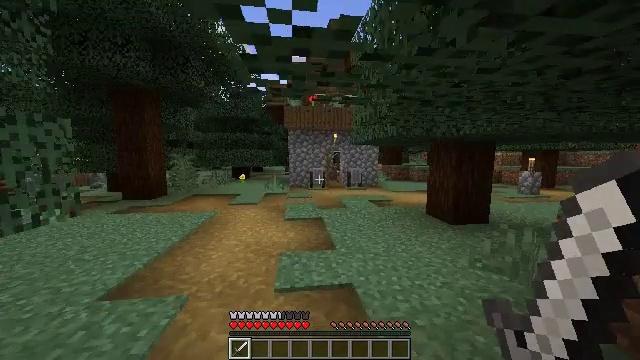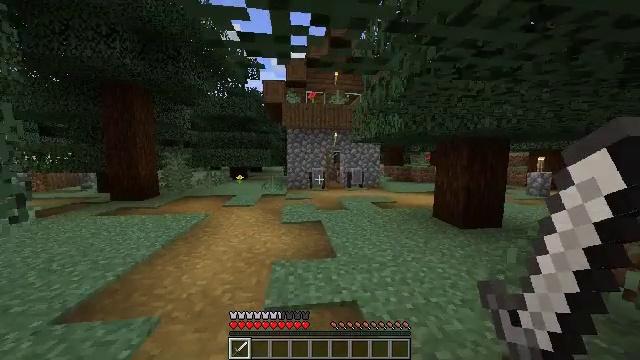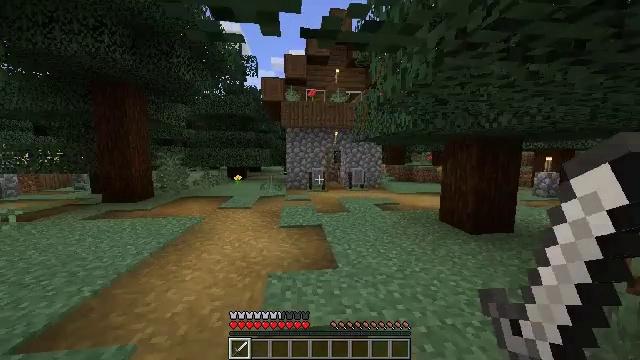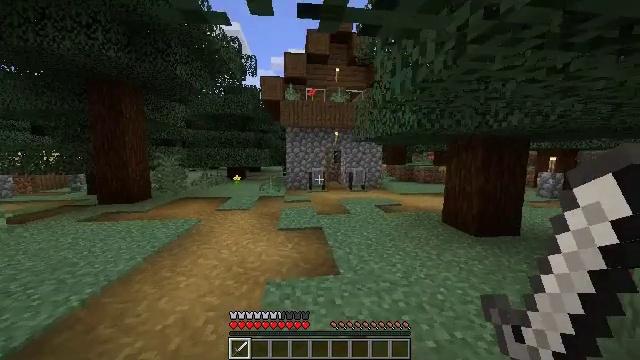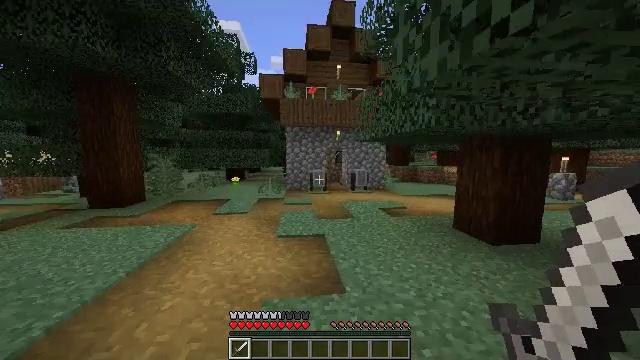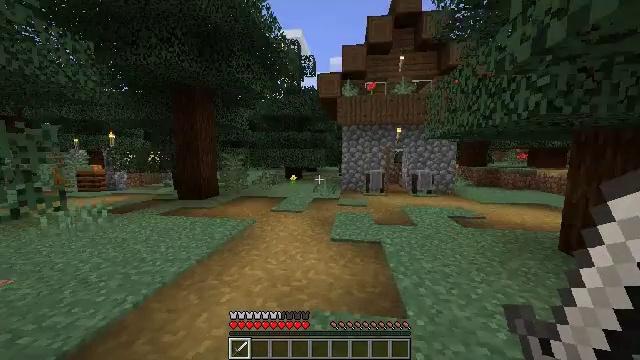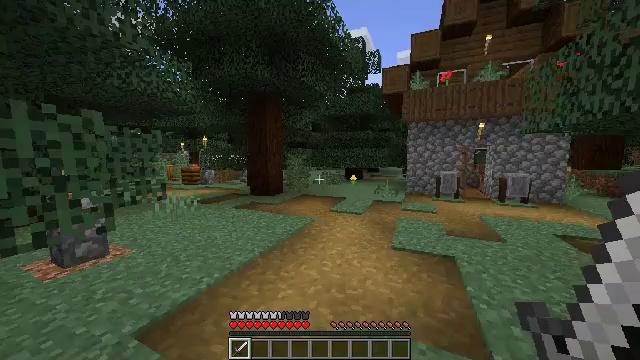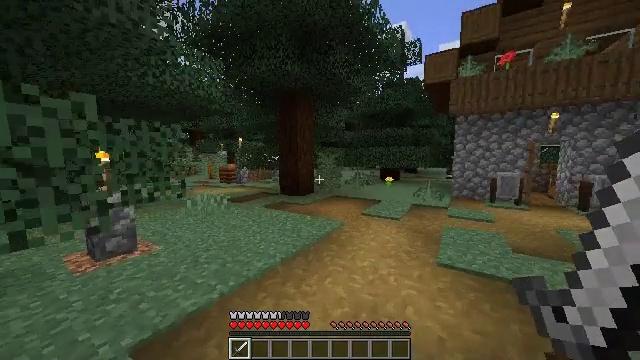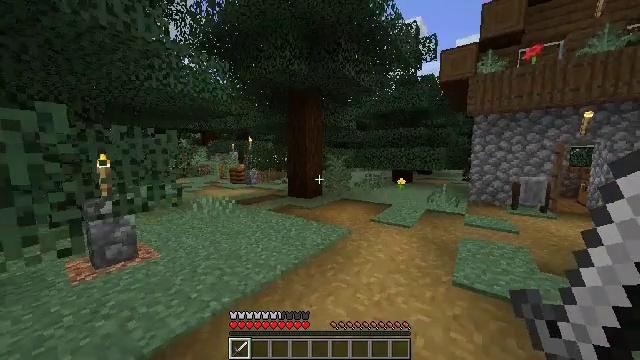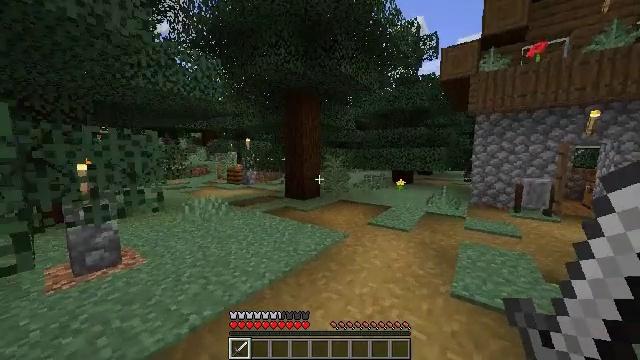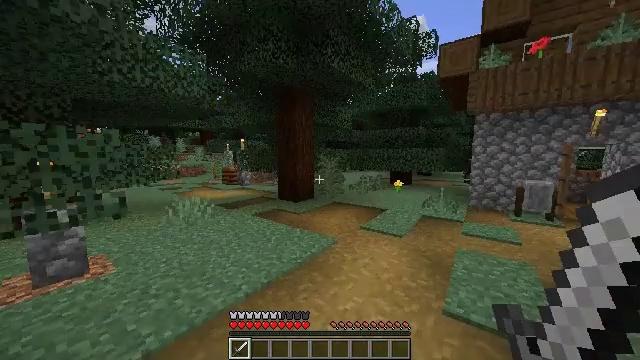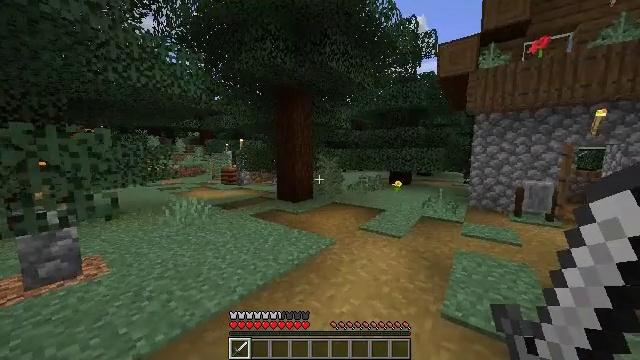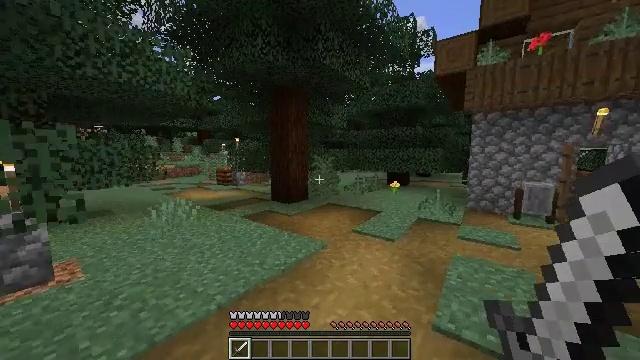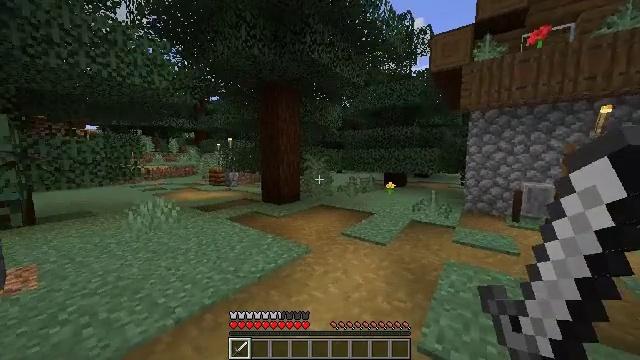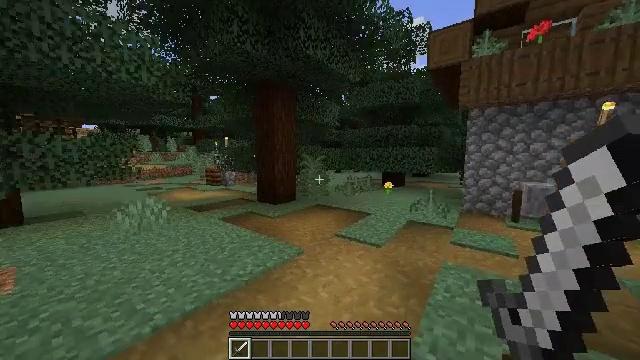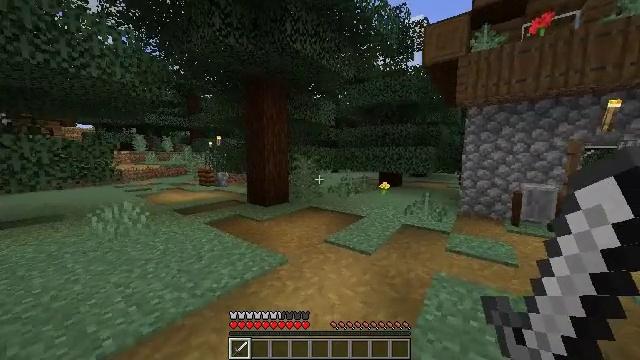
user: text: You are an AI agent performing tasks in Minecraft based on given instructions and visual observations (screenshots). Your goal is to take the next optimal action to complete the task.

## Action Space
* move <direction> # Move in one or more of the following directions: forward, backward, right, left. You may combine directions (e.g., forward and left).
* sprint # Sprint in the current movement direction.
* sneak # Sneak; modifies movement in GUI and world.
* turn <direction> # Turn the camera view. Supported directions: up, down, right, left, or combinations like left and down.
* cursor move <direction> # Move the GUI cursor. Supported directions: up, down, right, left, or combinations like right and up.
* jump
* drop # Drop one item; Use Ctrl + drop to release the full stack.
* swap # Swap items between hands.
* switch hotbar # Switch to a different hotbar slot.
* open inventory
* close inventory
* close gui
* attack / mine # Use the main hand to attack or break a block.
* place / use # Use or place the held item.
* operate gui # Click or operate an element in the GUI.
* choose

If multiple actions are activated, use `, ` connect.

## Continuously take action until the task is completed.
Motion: motion action
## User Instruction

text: Mine spruce leaves from the tree.
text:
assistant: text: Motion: move forward
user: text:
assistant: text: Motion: move forward
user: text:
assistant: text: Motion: move forward
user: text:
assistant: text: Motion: move forward
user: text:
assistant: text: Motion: move forward, turn left
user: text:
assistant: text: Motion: move forward, turn left
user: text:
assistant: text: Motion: move forward, turn left
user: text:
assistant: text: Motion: move forward and move right, turn left
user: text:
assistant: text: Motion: move forward and move right
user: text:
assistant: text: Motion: move forward and move right
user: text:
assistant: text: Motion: move forward and move right
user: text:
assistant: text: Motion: move forward and move right
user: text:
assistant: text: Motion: move forward and move right
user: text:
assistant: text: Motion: move forward and move right
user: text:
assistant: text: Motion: move forward and move right
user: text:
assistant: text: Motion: move forward and move right
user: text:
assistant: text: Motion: move forward and move right
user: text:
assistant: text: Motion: move forward, turn left and down
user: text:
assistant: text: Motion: move forward, turn left
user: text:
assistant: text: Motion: move forward, turn left
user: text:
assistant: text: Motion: move forward, turn left
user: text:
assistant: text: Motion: move forward, turn left
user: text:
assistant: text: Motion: move forward, turn left
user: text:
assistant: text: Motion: move forward, turn left
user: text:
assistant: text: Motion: move forward, turn left
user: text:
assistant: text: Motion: move forward
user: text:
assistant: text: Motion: move forward
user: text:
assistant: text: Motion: move forward
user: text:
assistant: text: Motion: move forward
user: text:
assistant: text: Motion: move forward